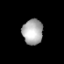
Tissue: prostate
Cell type: T cells
Senescence score: 0.3244
Nuclear area (px): 508
Mean DAPI intensity: 171.74